Question: I'm getting errors while trying to assign styles to a circle.
I'm using <URL>
<URL>

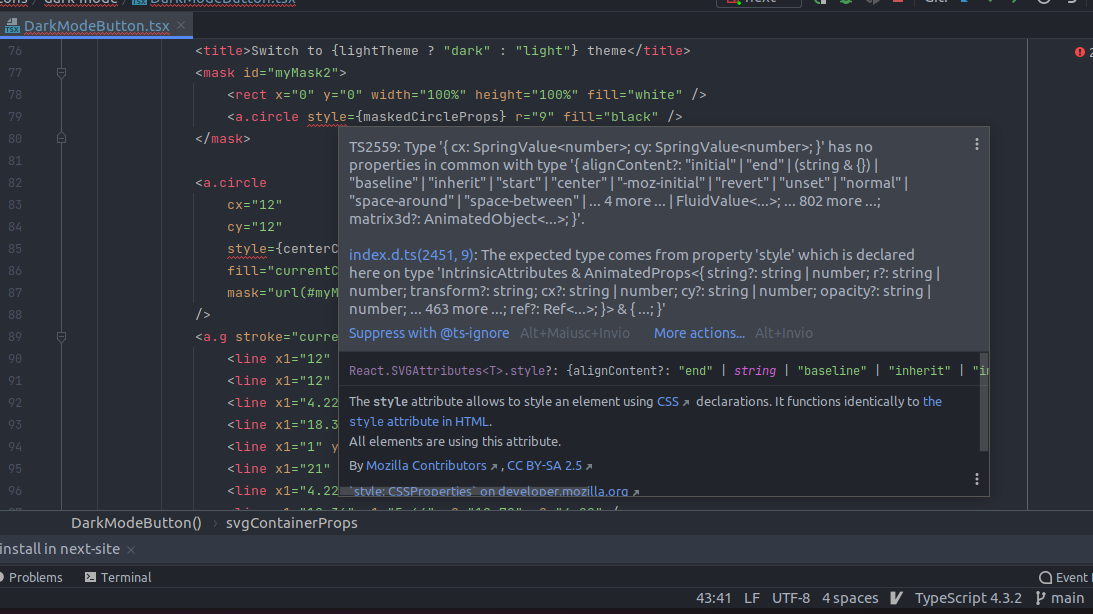
Answer: cx and cy properties should be supported as CSS property, but it seems they missing in typescript definition. Maybe lack of browser support? You can change them from css to element property, this way you can get rid of the error message.
'''
<a.circle cx={maskedCircleProps.cx} cy={maskedCircleProps.cy} r="9" fill="black" />
'''